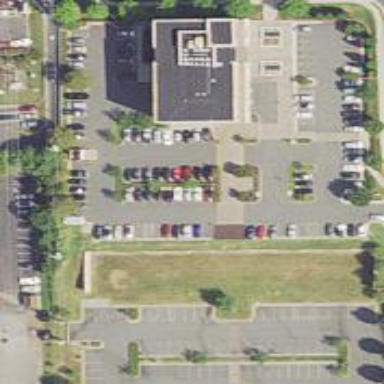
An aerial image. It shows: Parking space is available.